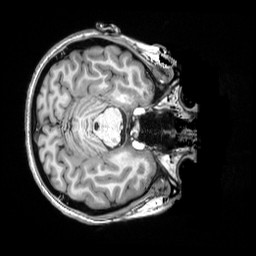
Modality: T1w
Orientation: axial
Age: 20
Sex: female